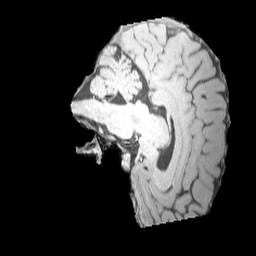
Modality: MP2RAGE
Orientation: sagittal